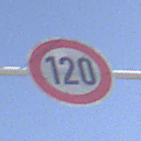
Verkehrszeichen: Geschwindigkeit120
Umgebung: Outdoor, Nature
Tageszeit: SunriseSunset
Wetter: Clear
Licht: Natural
Jahreszeit: NotSpecified
Kontrast: HighContrast